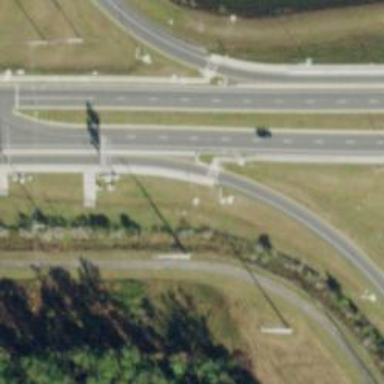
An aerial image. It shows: Marked road crossing.